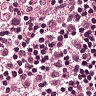
Metastatic tissue present: no